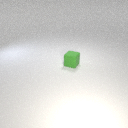
small green rubber cube